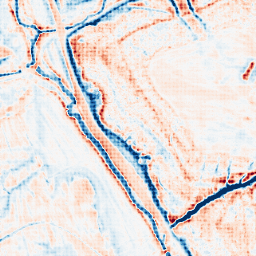
Category: edge_preserving
Decomposition family: anisotropic_diffusion
Decomposition parameters: iterations: 50
kappa: 50
gamma: 0.15
Upsampling method: sinc_hamming
Upsampling parameters: scale: 8
kernel_size: 8
Upsampling scale: 8